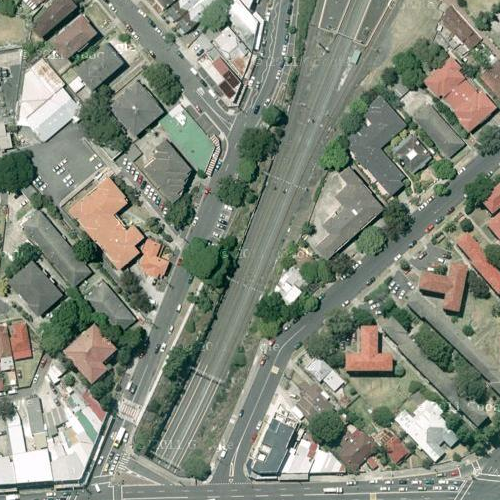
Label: sydney